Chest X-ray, PA view. Patient: 11 years old, sex F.
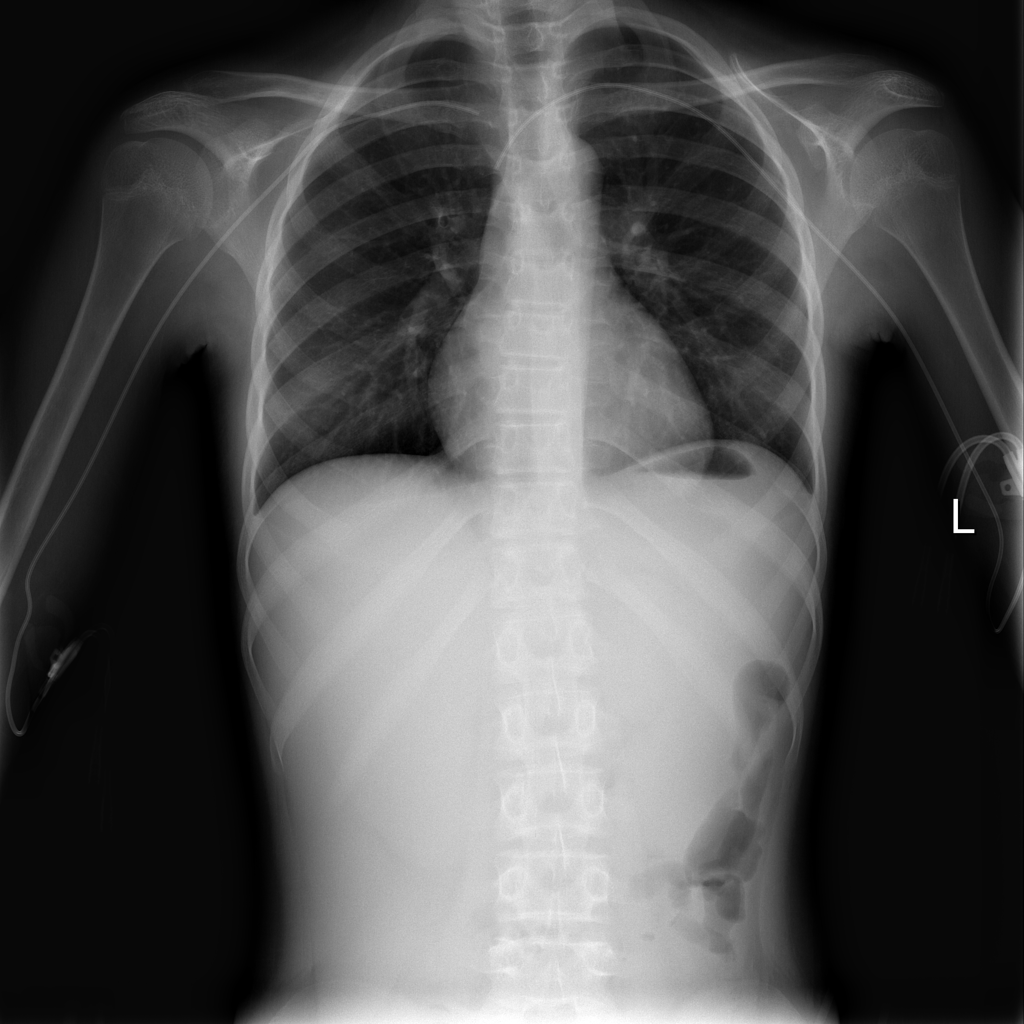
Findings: No Finding